Sex: F
Age: 50
Scanner: Avanto
Primary tumour origin: Melanoma
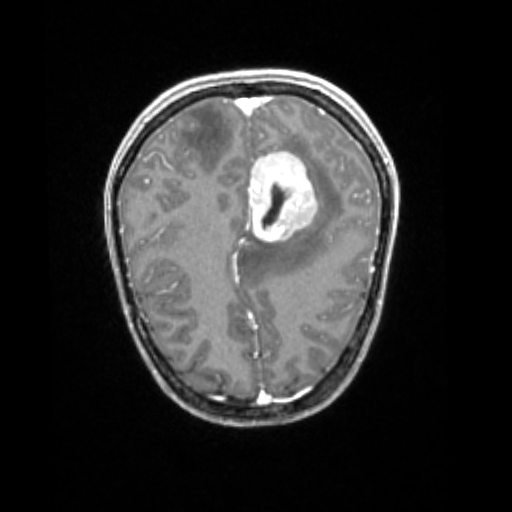
Segmented lesion volume (cc): 53.062
Number of lesion components: 4